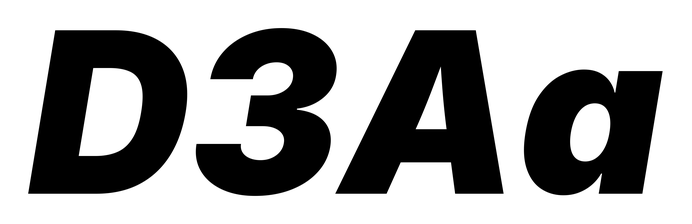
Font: Inter-Italic_Black_Italic